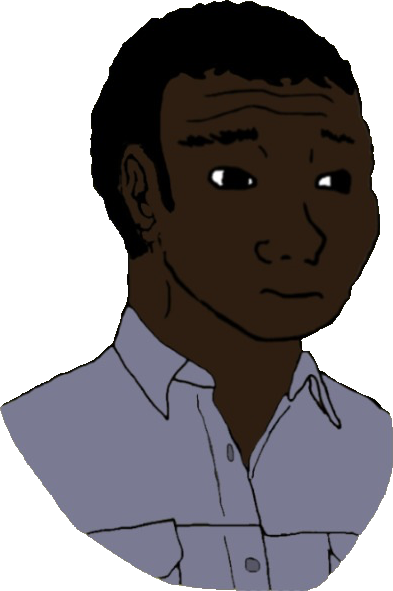
Label: 5_Blackjak